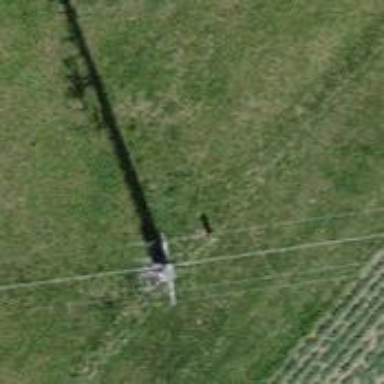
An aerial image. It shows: Concrete power pole.